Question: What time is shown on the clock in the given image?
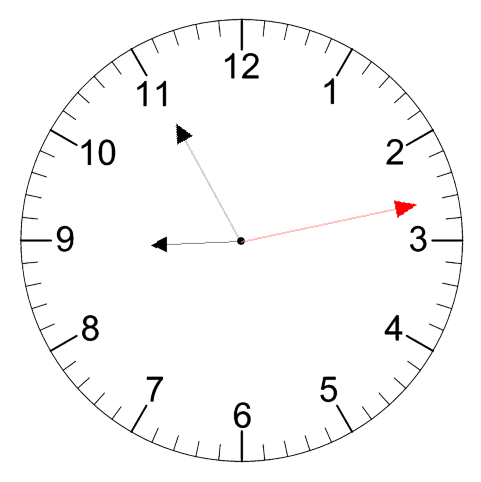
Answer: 08:55:13